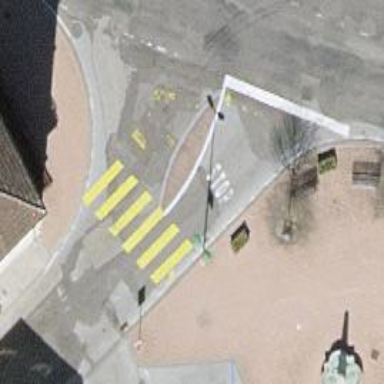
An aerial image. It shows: Uncontrolled zebra crossing with zebra markings.